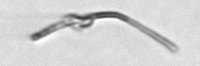
Label: fiber_TAG_external_detritus